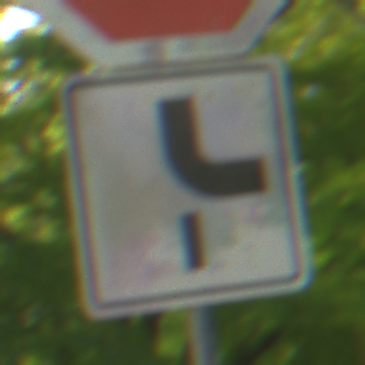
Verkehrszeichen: VerlaufVorfahrtsstrasse10
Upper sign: Stop
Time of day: MorningAfternoon
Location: Outdoor (RoadRail)
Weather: Clear
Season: NotSpecified
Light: Natural